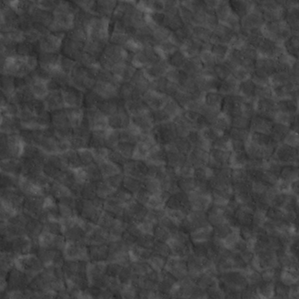
Label: non_frost